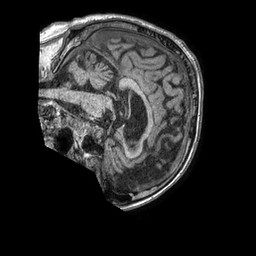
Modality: T1w
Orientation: sagittal
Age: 88
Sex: male
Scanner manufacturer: philips
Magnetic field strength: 1.5 T
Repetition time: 0.007812 s
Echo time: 0.003599 s